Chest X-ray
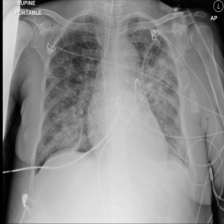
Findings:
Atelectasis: negative
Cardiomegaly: negative
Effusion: negative
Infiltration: negative
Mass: negative
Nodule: negative
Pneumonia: negative
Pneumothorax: negative
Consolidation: negative
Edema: negative
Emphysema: negative
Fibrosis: negative
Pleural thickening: negative
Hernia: negative